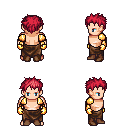
a pixel art fantasy rpg character, male body template, human, light skin, gold arm armor, robe skirt, ruby red bedhead hairstyle, gold gloves, brown shoes, four views (front, back, left, right), 2x2 character sprite sheet, small pixel art, hard edges, no anti-aliasing